Question: I got a bar graph with both alpha and fill. I would like the plot to alternate with alpha and mix colors. Currently, I only get it to mix alpha and order by colors (see MWE below). Any help towards changing the ordering would be very appreciated.
'''
library(tibble)
library(ggplot2)
#> Warning: package 'ggplot2' was built under R version 4.2.2
set.seed(1)
tibble(
y = runif(20),
x = letters[rep(1:2, times = 10)],
f = factor(LETTERS[rep(1:2, each = 10)], levels = LETTERS[1:2], ordered = TRUE),
a = factor(rep(1:5, times = 4), levels = 1:5, ordered = TRUE)
) %>%
ggplot(aes(x, y, fill = f, alpha = a)) +
geom_col(position = position_dodge2(1)) +
scale_alpha_discrete(range = c(.5, 1))
#> Warning: Using alpha for a discrete variable is not advised.
'''

<URL>
I.e., I am trying to get dark yellow mixed with dark purple and light/transparent yellow with light/transparent purple.
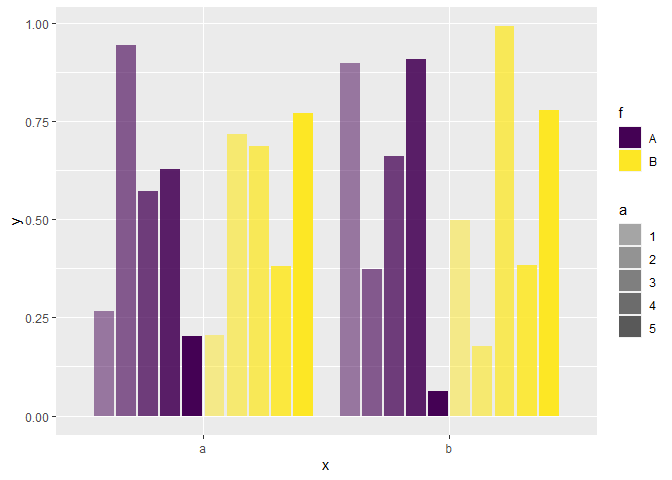
Answer: Perhaps like this ..., i.e. simply switch the order of 'fill' and 'alpha' to change the grouping:
'''
library(tibble)
library(ggplot2)
set.seed(1)
tibble(
y = runif(20),
x = letters[rep(1:2, times = 10)],
f = factor(LETTERS[rep(1:2, each = 10)], levels = LETTERS[1:2], ordered = TRUE),
a = factor(rep(1:5, times = 4), levels = 1:5, ordered = TRUE)
) %>%
ggplot(aes(x, y, alpha = a, fill = f)) +
geom_col(position = position_dodge2(1)) +
scale_alpha_discrete(range = c(.5, 1))
#> Warning: Using alpha for a discrete variable is not advised.
'''